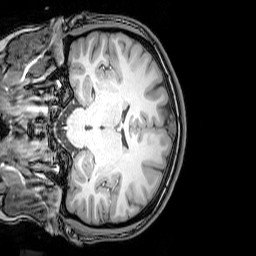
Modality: T1w
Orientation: coronal
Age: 22
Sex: female
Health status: healthy
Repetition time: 0.081 s
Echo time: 0.037 s